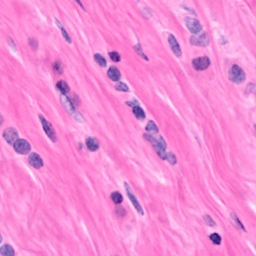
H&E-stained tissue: Breast